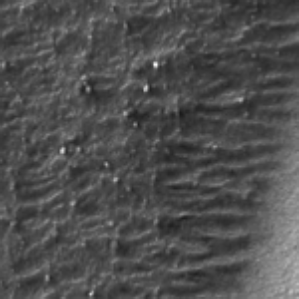
Label: frost